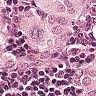
Metastatic tissue present: yes